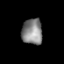
Tissue: prostate
Cell type: T cells
Senescence score: 0.7427
Nuclear area (px): 522
Mean DAPI intensity: 133.034